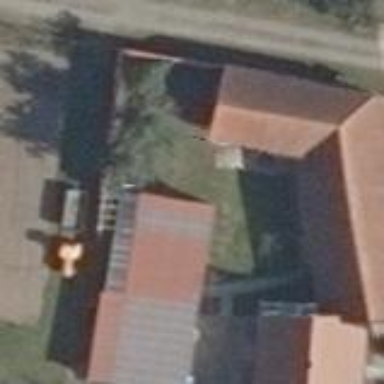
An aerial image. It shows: Building.